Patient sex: M
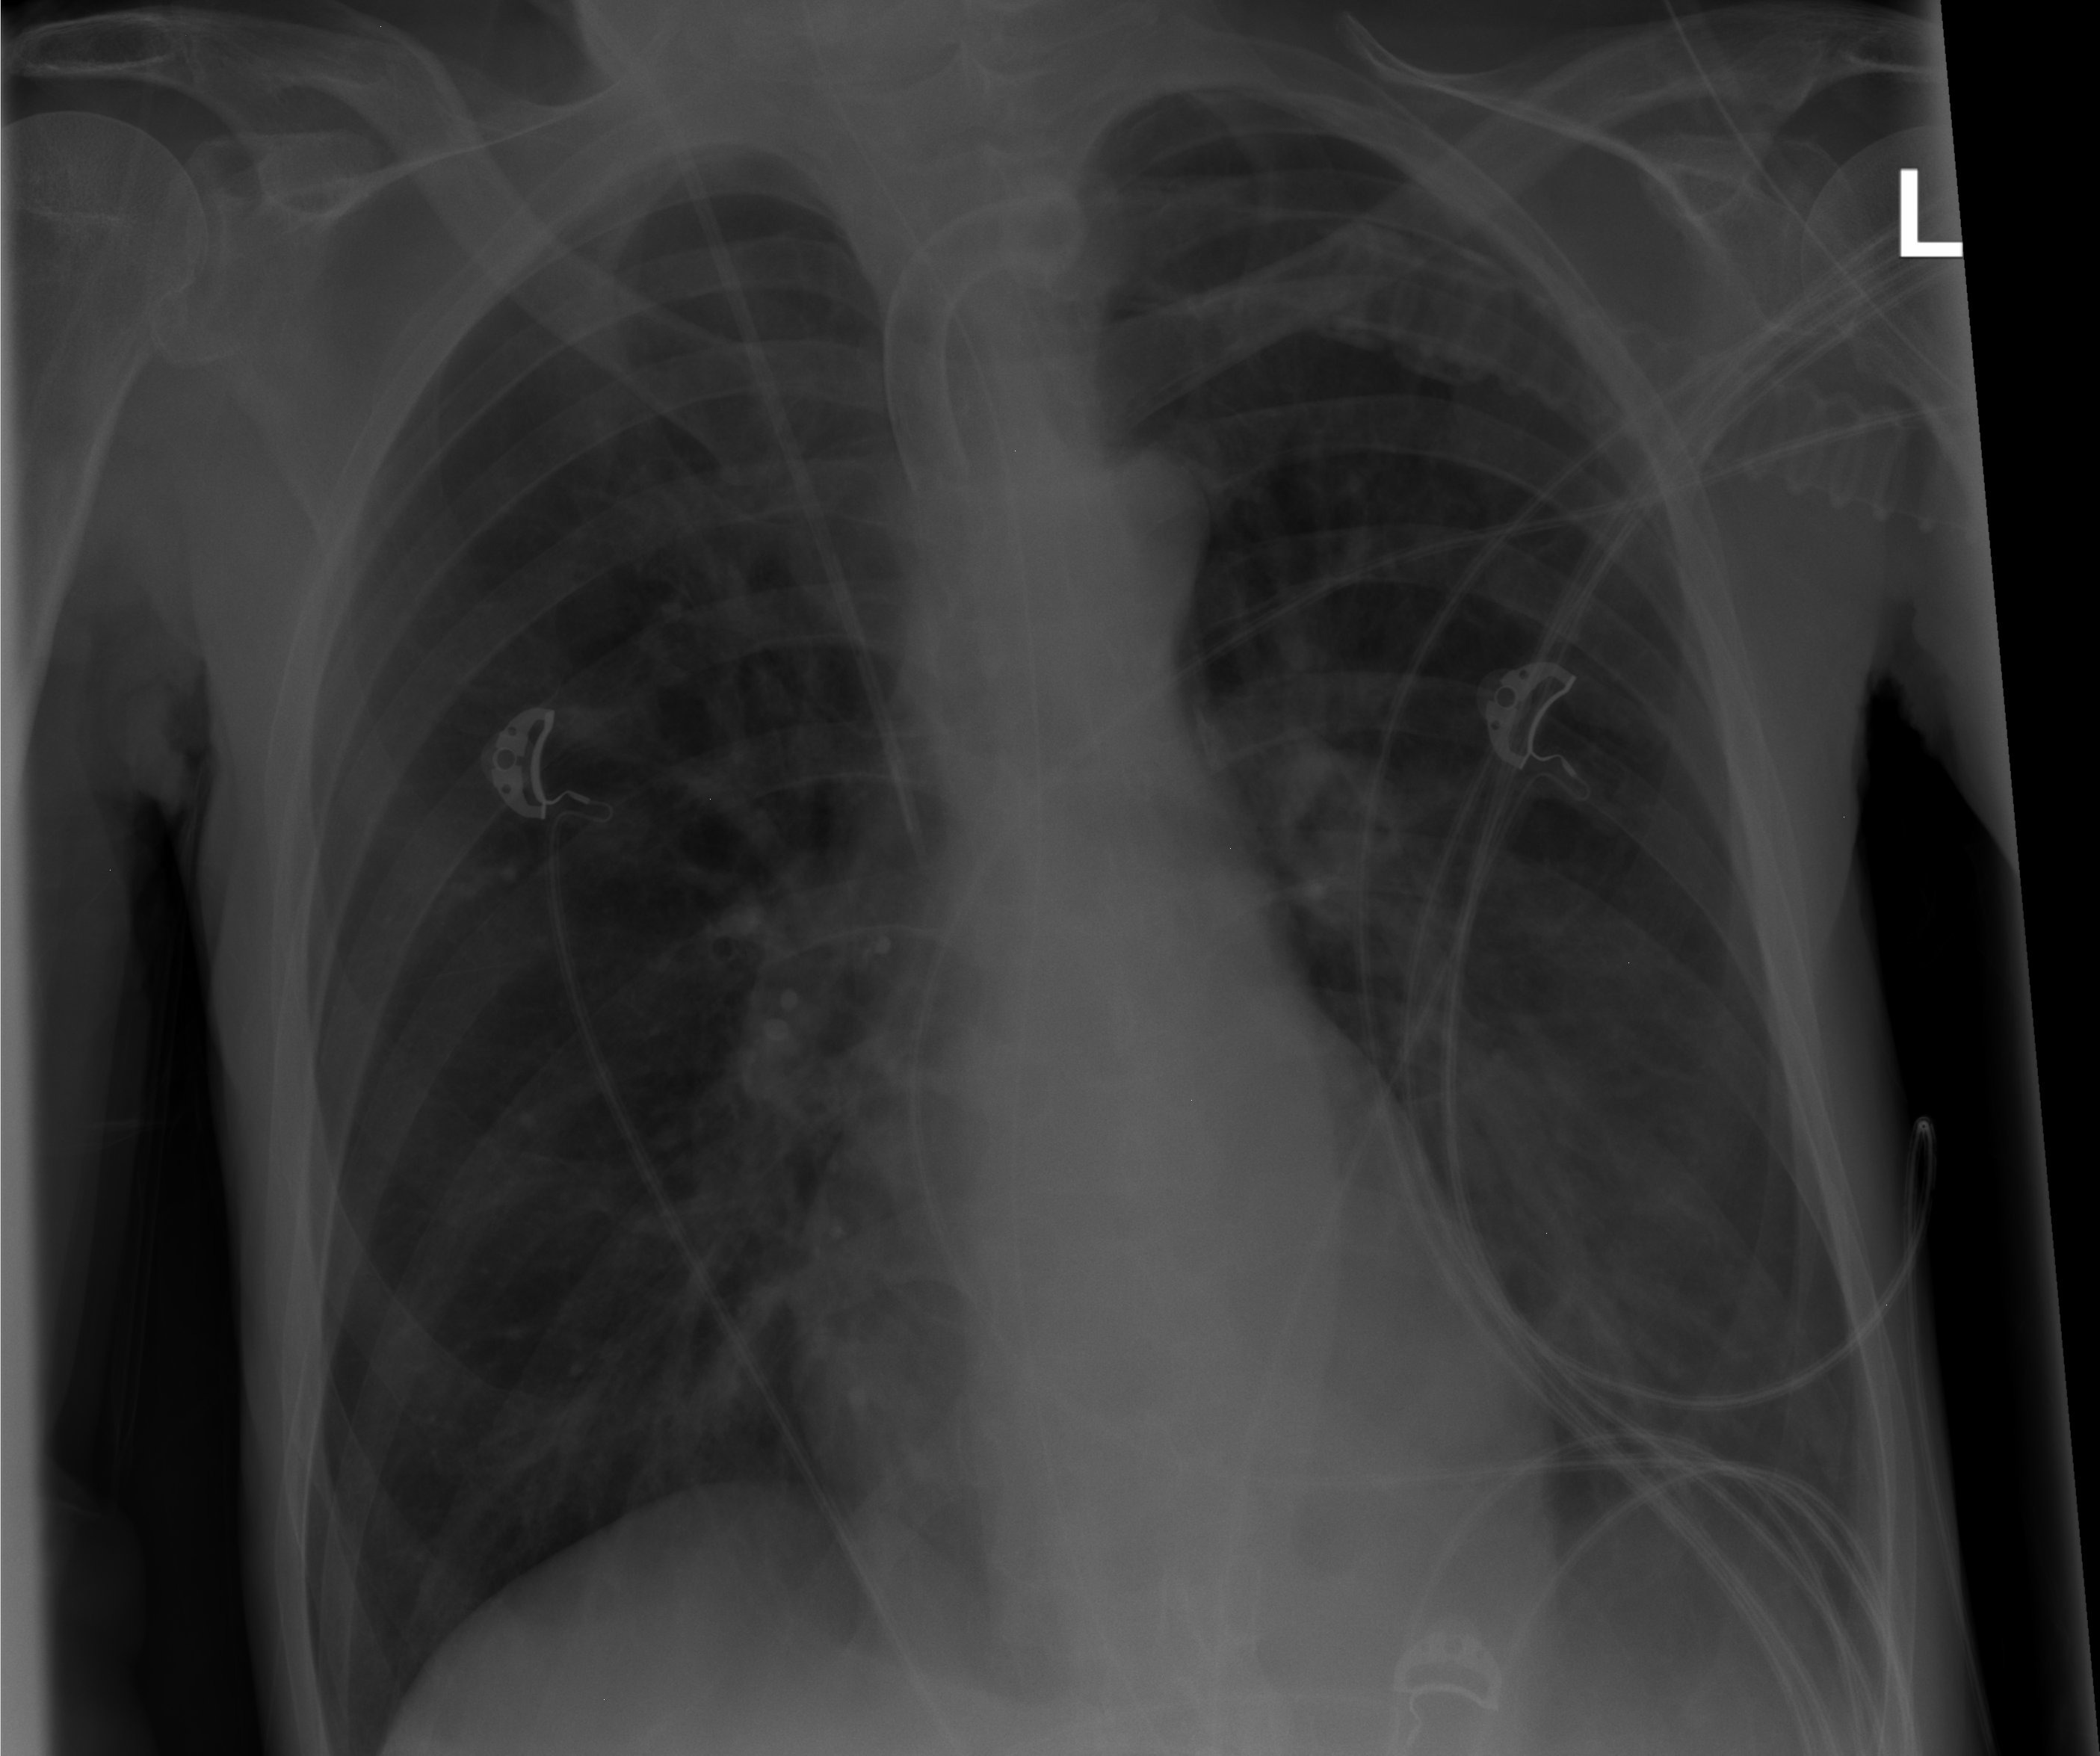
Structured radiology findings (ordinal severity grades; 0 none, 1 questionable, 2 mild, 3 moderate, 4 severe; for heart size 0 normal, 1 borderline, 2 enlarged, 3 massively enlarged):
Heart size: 0
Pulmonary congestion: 0
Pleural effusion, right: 0
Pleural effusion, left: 2
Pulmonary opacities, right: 0
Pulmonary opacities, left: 0
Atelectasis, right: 0
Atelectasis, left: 2